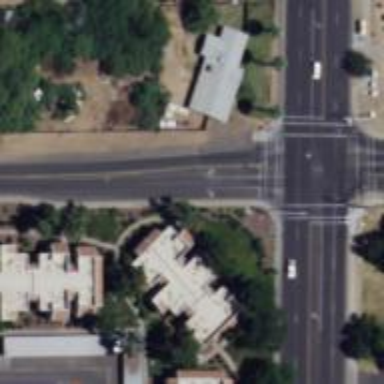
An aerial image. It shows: Solid stop line on the road.